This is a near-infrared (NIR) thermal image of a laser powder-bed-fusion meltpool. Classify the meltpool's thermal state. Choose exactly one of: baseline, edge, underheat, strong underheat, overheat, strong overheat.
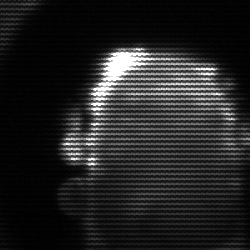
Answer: baseline